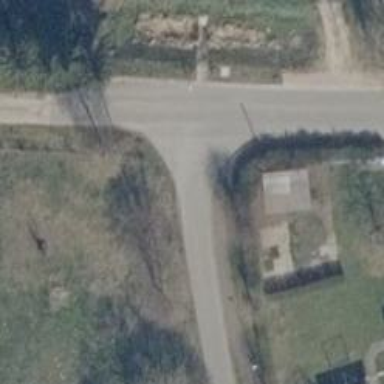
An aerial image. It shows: Residential road with sidewalk on the left side.